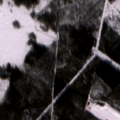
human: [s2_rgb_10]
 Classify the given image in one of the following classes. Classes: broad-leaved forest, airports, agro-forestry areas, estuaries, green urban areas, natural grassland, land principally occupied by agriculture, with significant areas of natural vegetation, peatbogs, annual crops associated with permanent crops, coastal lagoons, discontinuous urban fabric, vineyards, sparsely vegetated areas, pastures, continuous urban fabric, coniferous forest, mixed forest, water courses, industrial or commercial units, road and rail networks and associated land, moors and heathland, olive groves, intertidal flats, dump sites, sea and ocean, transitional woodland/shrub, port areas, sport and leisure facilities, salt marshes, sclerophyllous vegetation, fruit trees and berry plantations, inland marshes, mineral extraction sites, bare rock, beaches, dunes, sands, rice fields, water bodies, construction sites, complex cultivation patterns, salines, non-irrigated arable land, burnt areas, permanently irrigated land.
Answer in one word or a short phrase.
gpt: coniferous forest, mixed forest, peatbogs